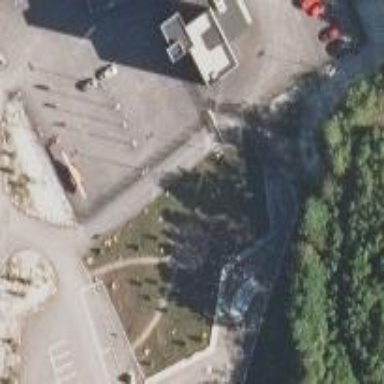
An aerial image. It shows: Grassy area with kerb barrier.